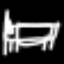
Label: bed